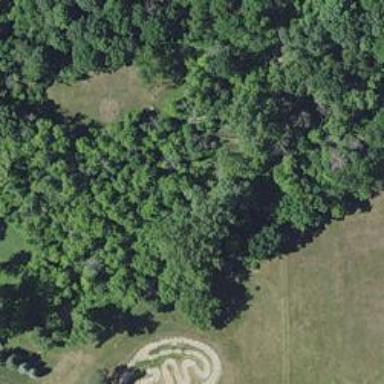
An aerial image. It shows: Disc golf basket.